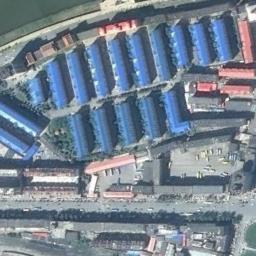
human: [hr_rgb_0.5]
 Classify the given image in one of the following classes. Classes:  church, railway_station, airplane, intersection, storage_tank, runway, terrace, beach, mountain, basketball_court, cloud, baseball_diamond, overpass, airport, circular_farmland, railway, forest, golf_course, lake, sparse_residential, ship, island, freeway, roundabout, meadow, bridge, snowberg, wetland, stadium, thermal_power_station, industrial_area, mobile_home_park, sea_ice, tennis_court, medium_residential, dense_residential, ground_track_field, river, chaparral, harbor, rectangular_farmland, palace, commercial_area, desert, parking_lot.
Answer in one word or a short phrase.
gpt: industrial_area